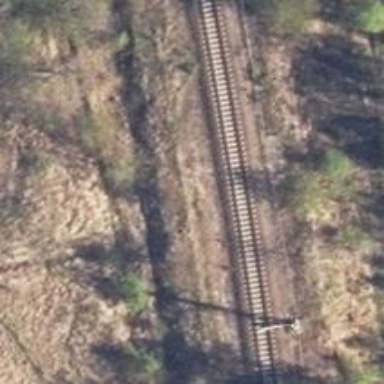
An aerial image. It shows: Railway track with contact lines for electrification.